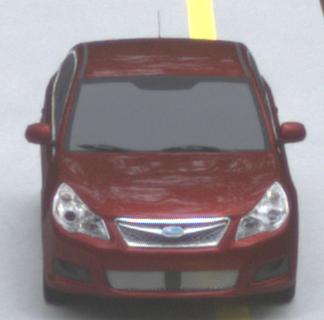
Make: Subaru
Model: Legacy 2.0R
Detailed model: Legacy (IV) Limousine
Model produced from: 2007/09
Model produced until: 2008/10
Doors: 4
Color: red
Road condition: dry road
Daytime: morning or afternoon
Contrast: low contrast